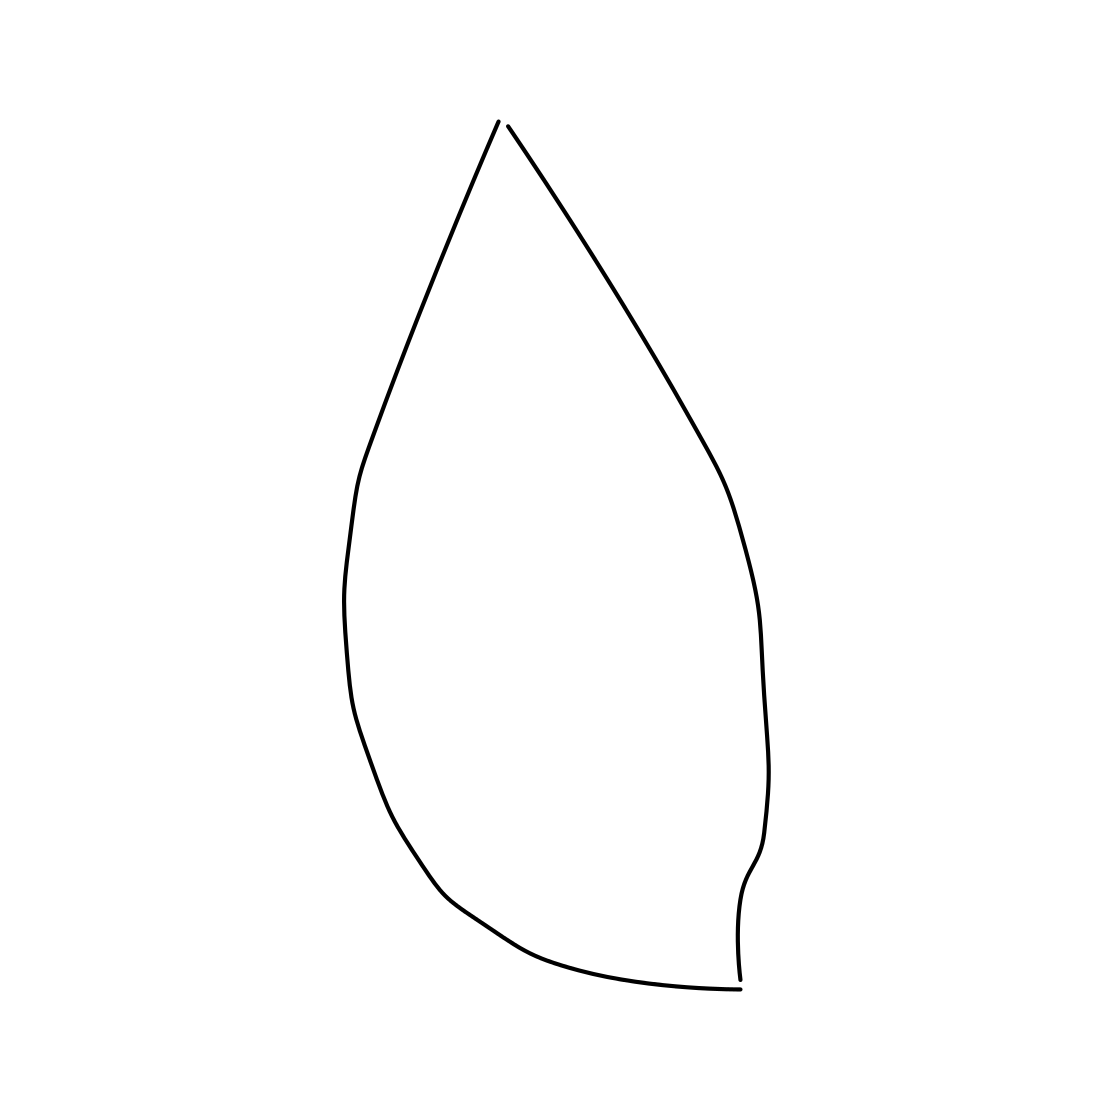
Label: leaf